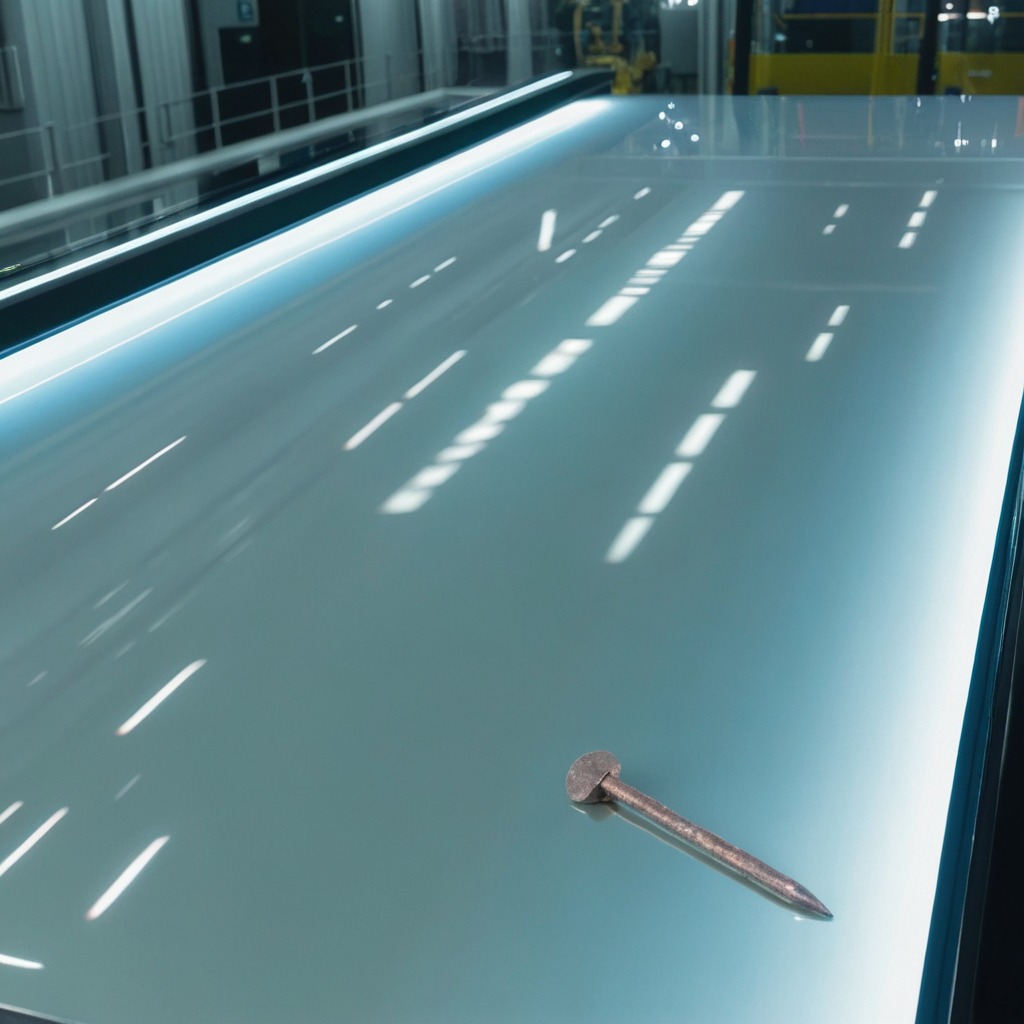
A iron nail is lying on a high-gloss table in a ship maintenance bay industrial lighting.